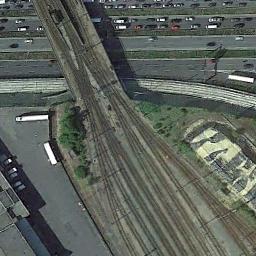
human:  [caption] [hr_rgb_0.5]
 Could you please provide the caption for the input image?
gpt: There is a good railway station in the suburbs .

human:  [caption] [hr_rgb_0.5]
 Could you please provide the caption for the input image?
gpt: There are numerous cars on the road near the railway station .

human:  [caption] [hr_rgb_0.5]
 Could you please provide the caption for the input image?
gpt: The railway station is on the bare land next to the road .

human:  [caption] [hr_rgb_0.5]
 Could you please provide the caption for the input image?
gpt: The railway station has lots of railways and some roads are under the railways .

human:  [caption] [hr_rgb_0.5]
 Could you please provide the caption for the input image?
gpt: There are green trees and a freeway full of cars beside the railway station .